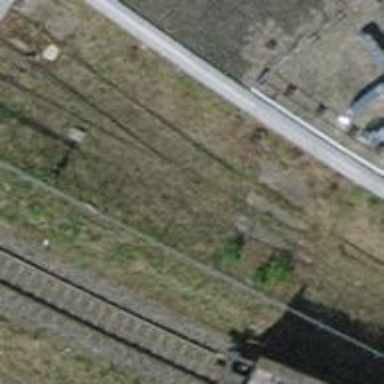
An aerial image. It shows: Single-track railway spur.